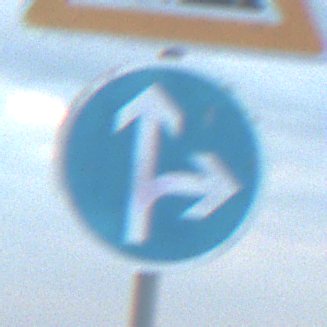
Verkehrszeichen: VorgeschriebeneFahrtrichtungGeradeausOderRechts
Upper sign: Arbeitsstelle
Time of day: SunriseSunset
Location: Outdoor (Beach)
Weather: PartlyCloudy
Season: NotSpecified
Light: Natural